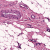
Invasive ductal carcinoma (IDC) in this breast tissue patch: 0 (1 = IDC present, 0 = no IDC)